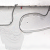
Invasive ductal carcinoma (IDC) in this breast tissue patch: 0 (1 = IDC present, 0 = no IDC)